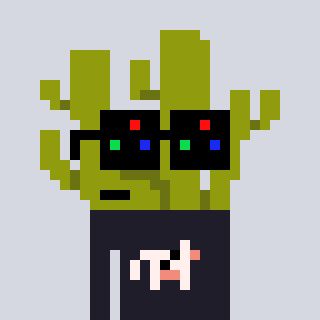
a pixel art character with square black sunglasses, a cactus-shaped head and a grayscale-colored body on a cool background